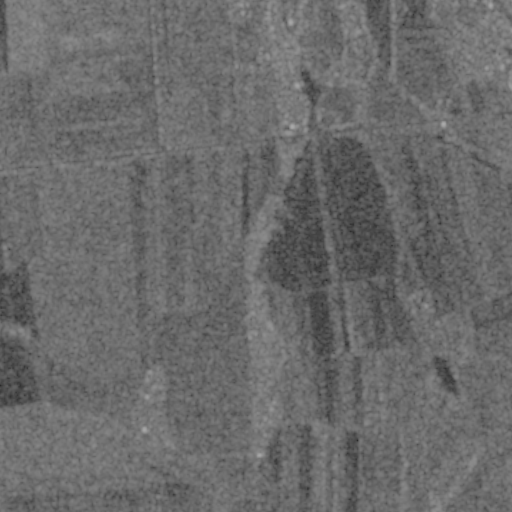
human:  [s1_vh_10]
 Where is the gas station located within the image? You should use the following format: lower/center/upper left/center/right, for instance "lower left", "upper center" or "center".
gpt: The gas station is located in the upper right of the image.
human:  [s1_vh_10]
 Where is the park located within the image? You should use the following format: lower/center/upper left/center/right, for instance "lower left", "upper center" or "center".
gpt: The park is located in the center of the image.
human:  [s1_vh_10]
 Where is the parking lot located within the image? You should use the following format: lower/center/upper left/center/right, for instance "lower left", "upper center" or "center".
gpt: There is no parking lot in the image.

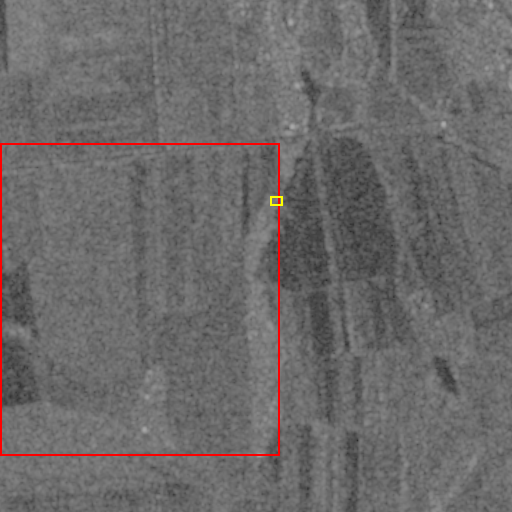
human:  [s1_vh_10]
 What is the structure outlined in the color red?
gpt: The structure outlined in red is a crop field.
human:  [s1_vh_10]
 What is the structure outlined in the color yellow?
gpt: The structure outlined in yellow is a park.
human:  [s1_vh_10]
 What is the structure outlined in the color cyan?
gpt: There is no cyan outline.